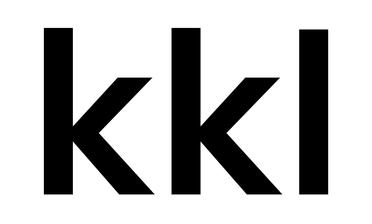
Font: InstrumentSans_SemiBold